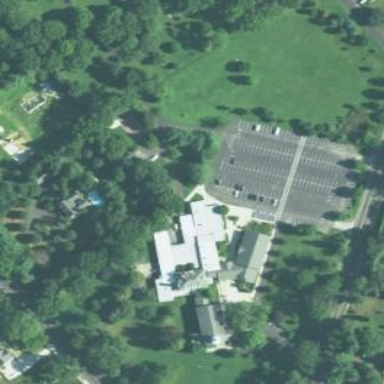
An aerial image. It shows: Building that serves as place of worship.